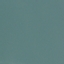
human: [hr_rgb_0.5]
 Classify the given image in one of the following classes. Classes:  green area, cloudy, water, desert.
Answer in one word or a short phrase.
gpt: water